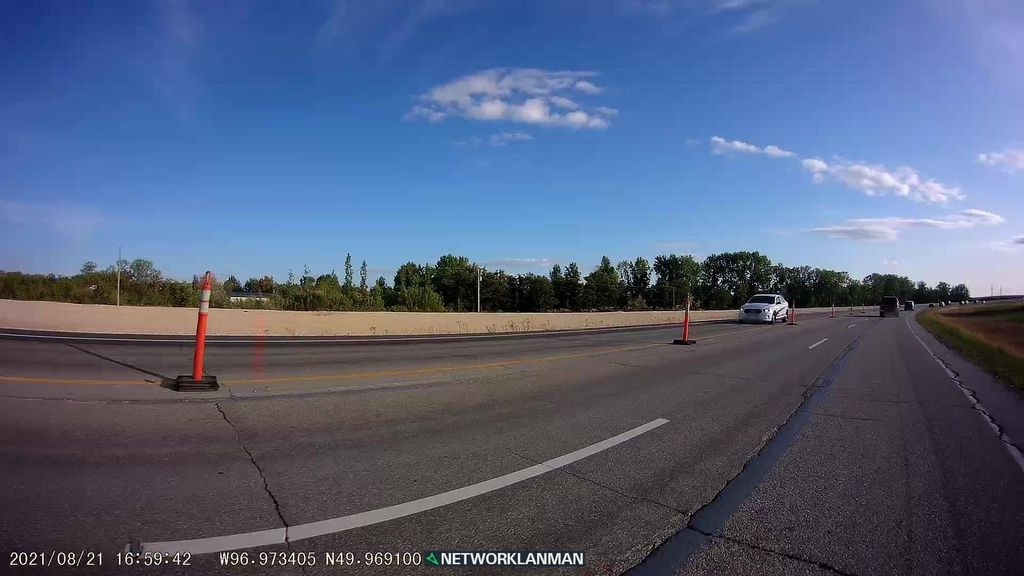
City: winnipeg